Question: How to move range values to top after filtering using vba macro as per the requirement, I have filtered all defects by severity then filter it with lob, but my requirement all JIRA in Column A should be on top.

I am not getting how to move it to top of all JIRA in column A.appreciate help here.
note: after the move severity should not be altered ie. all JIRA defect should be filtered with severity. as per the screen shot attached
'''
Sub moverange()
lRow = Range("A" & Rows.Count).End(xlUp).row
Set MR = Range("A2:A" & lRow)
MR.Select
For Each cell In MR
'If cell.Value = "Jira" Then Selection.EntireRow.Cut Shift:=xlUp
If cell.Value = "Jira" Then
Selection.Cut
'Rows("2:2").Select
Selection.Insert Shift:=xlUp
End If
Next
End Sub
'''
<URL>
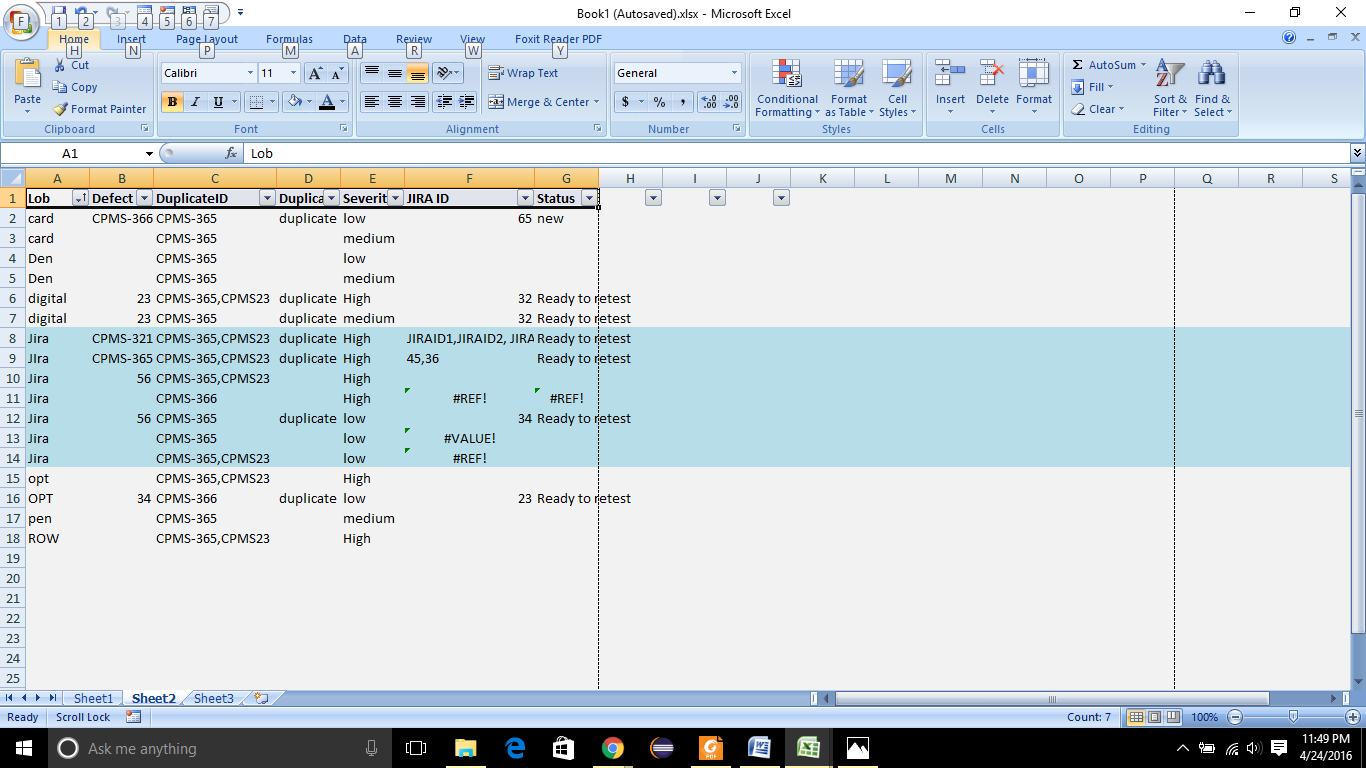
Answer: How about a simple helper-column which is '0' for "Jira" and '1' for not "Jira" (or 'true' 'false' or whatever) and then sort it with the helper column as first criteria...
Or if you do not want to change the order (and just get "Jira" at top) use in helper column (start in row 2):
'''
=ROW()+1000*(A2<>"Jira")
'''
and then just sort by the helper column.
This way the order stays the same, except that "Jira" comes first and everything else later on.
You also can use a special sort order if the old order doesn't matter with custom sort:
'''
Sort by: Column A
Sort on: Values
Order: Custom List...
'''
A new Window pops up and there you simply need to enter "Jira" (without quotes) in the right box and hit OK. This way it will order like normal, but "Jira" will come first.
To do it via VBA you can do it whith this code:
'''
Sub moverange()
Dim SRange As Range
With ActiveSheet.Sort
Set SRange = .Parent.Range("A2", .Parent.Range("A" & Rows.Count).End(xlUp))
.SortFields.Clear
.SortFields.Add SRange, 0, 1, "Jira", 0
.SetRange SRange.EntireRow
.Apply
End With
End Sub
'''
If you still have any questions, just ask ;)